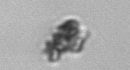
Label: detritus